Question: What sale is advertised?
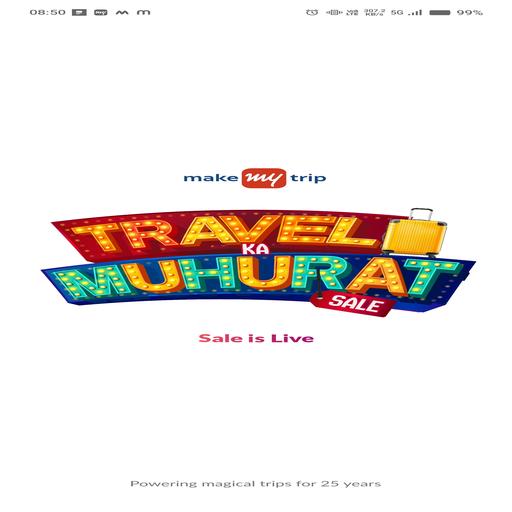
Answer: Travel Ka Muhurat Sale